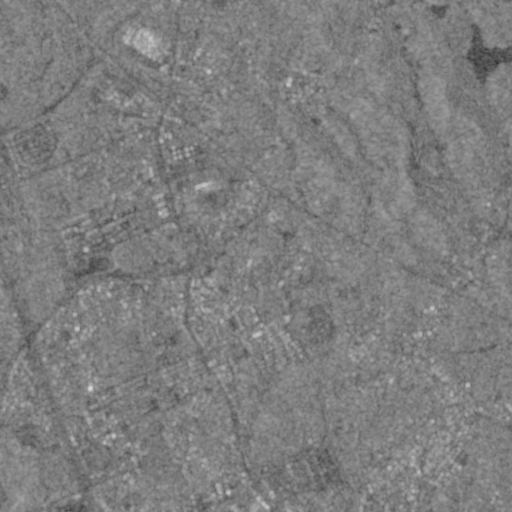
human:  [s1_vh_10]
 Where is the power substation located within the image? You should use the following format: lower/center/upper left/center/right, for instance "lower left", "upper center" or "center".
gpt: The power substation is located in the center left of the image.
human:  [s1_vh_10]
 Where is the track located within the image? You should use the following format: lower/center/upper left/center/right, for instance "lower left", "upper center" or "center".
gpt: There is no track in the image.

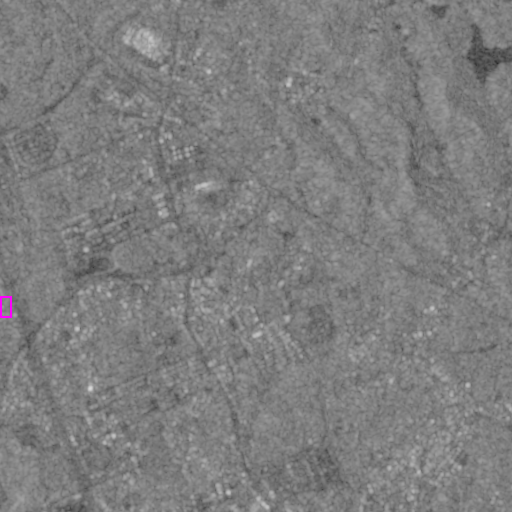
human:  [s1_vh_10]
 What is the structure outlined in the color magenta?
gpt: The structure outlined in magenta is a power substation.
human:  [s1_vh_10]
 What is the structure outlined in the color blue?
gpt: There is no blue outline.